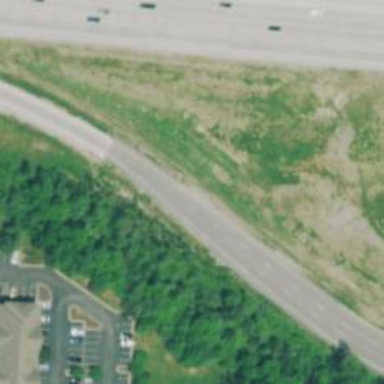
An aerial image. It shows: Road with dash markings.